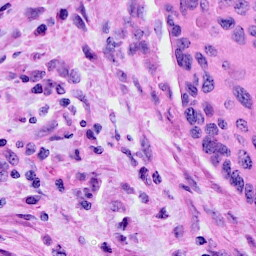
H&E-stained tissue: Cervix